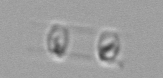
Label: Skeletonema